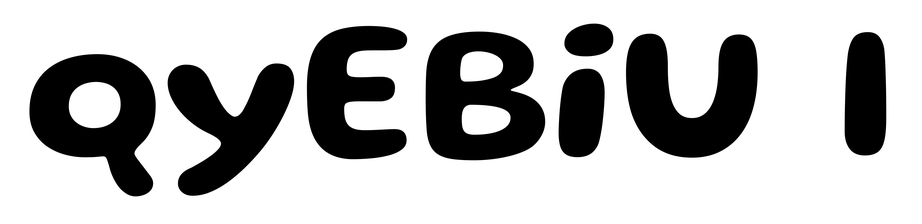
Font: Gluten_SemiBold